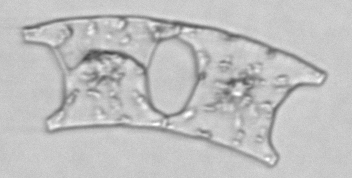
Label: Eucampia